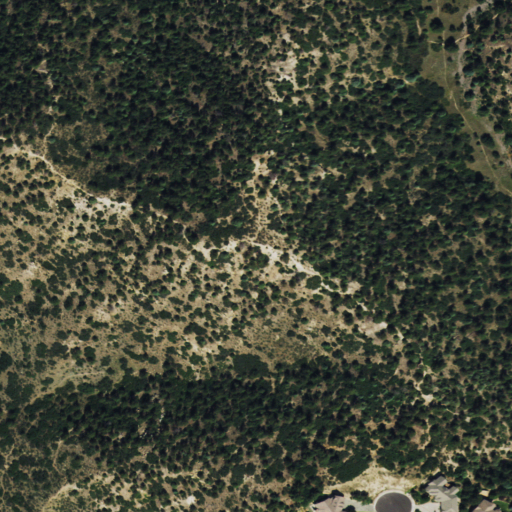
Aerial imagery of mountain in Colorado named Austin Bluffs containing evergreen forest, shrub, open development, deciduous forest, and low intensity development